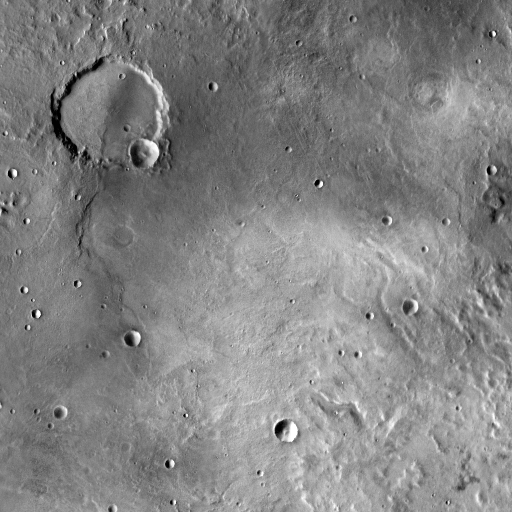
Crater classes present: Background, Other, Buried